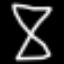
Label: hourglass